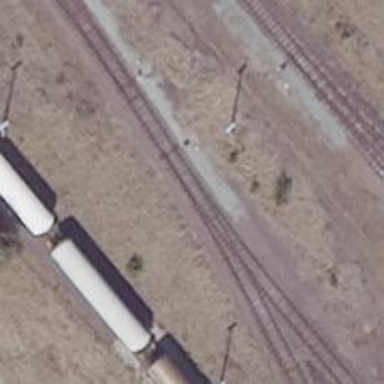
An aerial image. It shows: Railway switch.